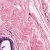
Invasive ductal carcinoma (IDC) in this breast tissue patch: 0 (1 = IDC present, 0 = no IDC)